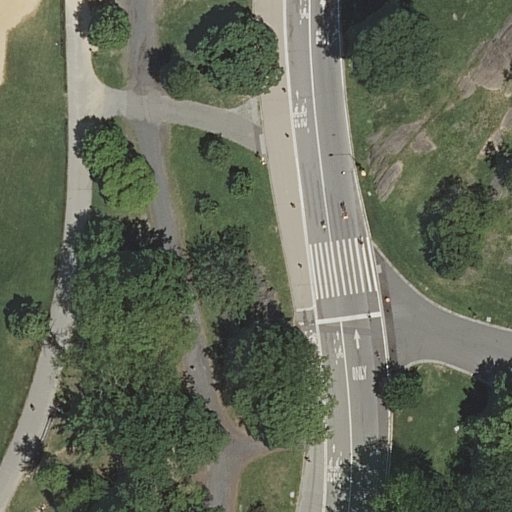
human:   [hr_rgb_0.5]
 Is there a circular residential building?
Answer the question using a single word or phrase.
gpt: no

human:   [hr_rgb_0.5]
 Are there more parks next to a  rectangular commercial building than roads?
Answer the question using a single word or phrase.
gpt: no

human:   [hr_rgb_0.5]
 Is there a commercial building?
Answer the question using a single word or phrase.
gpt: no

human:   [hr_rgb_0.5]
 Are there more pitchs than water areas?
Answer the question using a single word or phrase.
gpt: yes

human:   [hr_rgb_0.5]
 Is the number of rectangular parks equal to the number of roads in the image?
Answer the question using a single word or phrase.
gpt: no

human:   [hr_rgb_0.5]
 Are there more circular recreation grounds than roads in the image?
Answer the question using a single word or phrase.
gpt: no

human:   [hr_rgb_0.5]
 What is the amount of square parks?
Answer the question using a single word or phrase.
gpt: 0

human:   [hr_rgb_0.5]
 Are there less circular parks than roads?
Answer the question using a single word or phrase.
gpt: yes

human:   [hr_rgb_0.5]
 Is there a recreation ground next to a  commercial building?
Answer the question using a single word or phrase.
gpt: no

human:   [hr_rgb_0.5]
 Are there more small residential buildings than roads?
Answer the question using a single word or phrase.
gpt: no

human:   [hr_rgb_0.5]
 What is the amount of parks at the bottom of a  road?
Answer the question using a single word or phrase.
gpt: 0

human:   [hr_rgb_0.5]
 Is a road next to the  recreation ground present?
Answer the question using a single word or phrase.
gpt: yes

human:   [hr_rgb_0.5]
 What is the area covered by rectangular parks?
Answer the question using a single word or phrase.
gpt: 10633m2

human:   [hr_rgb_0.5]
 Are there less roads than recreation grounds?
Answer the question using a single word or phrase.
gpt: no

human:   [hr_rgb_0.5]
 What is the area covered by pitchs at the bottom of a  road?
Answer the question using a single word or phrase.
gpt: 0m2

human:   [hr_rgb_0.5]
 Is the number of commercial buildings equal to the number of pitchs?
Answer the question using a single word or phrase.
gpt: no

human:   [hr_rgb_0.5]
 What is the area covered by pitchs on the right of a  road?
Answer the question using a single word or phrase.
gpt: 0m2

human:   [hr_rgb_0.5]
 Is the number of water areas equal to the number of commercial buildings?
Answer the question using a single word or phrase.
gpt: yes

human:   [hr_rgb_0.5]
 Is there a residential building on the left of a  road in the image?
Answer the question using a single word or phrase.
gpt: no

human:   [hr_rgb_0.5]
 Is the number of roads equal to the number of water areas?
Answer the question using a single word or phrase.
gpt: no

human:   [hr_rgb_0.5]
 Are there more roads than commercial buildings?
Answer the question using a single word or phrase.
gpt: yes

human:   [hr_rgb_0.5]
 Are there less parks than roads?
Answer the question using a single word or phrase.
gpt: yes

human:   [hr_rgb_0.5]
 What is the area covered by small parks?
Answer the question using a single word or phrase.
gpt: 0m2

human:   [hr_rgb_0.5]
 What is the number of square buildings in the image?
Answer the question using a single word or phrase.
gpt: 0

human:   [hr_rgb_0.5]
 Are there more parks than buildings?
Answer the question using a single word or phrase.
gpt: yes

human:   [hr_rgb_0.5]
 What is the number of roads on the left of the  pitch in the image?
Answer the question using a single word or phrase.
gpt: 0

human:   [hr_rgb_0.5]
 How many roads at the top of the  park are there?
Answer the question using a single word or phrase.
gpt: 0

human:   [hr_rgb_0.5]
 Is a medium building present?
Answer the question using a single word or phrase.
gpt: no

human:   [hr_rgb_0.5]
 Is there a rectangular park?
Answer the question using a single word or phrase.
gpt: yes

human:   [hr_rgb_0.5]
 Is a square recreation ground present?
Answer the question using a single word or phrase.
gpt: no

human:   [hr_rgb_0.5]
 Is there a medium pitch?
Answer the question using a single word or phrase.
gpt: no

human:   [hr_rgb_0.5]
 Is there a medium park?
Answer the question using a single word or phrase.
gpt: no

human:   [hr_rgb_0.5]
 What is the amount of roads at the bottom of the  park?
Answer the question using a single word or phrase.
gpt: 8

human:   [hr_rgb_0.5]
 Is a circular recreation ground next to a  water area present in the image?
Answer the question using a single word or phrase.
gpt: no

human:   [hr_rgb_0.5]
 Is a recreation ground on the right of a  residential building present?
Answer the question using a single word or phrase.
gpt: no

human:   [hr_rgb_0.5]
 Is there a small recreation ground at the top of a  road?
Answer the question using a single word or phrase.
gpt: no